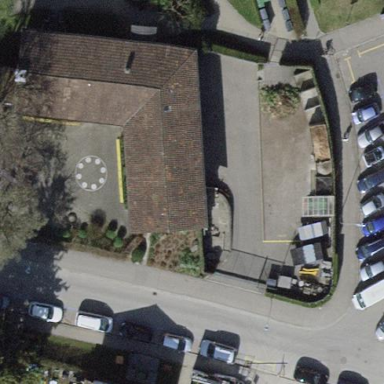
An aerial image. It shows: Kindergarten.